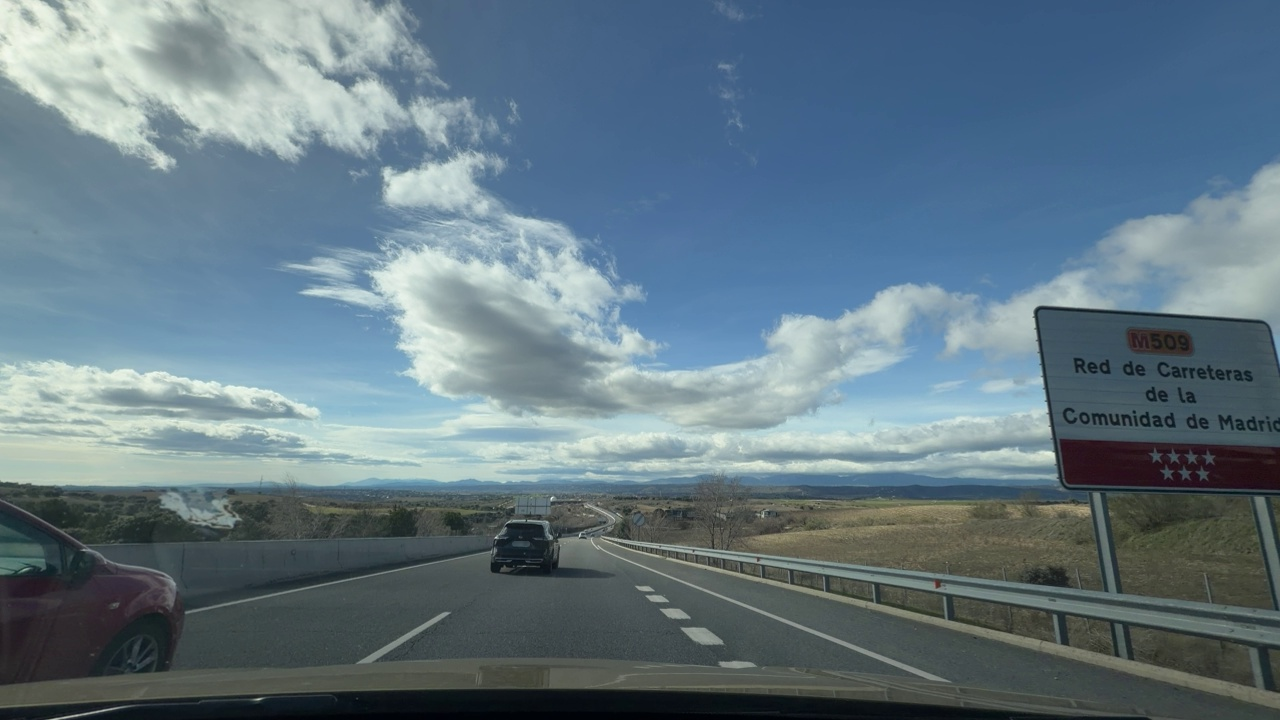
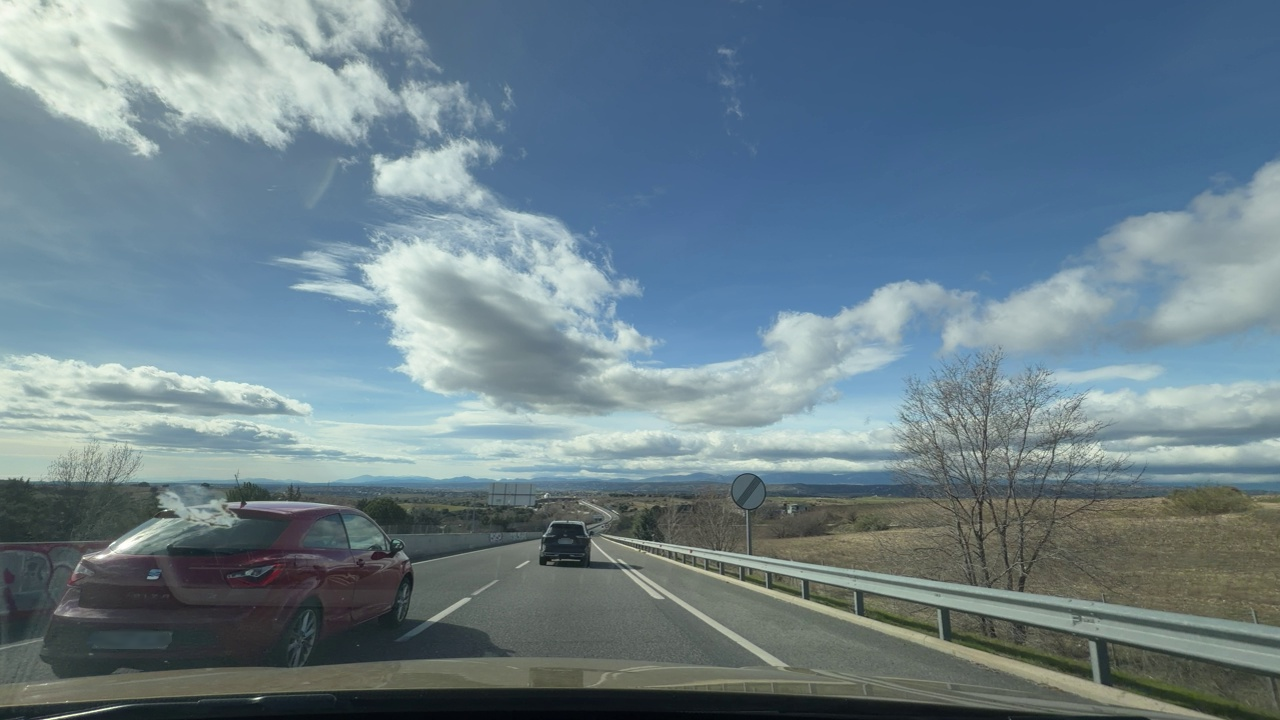
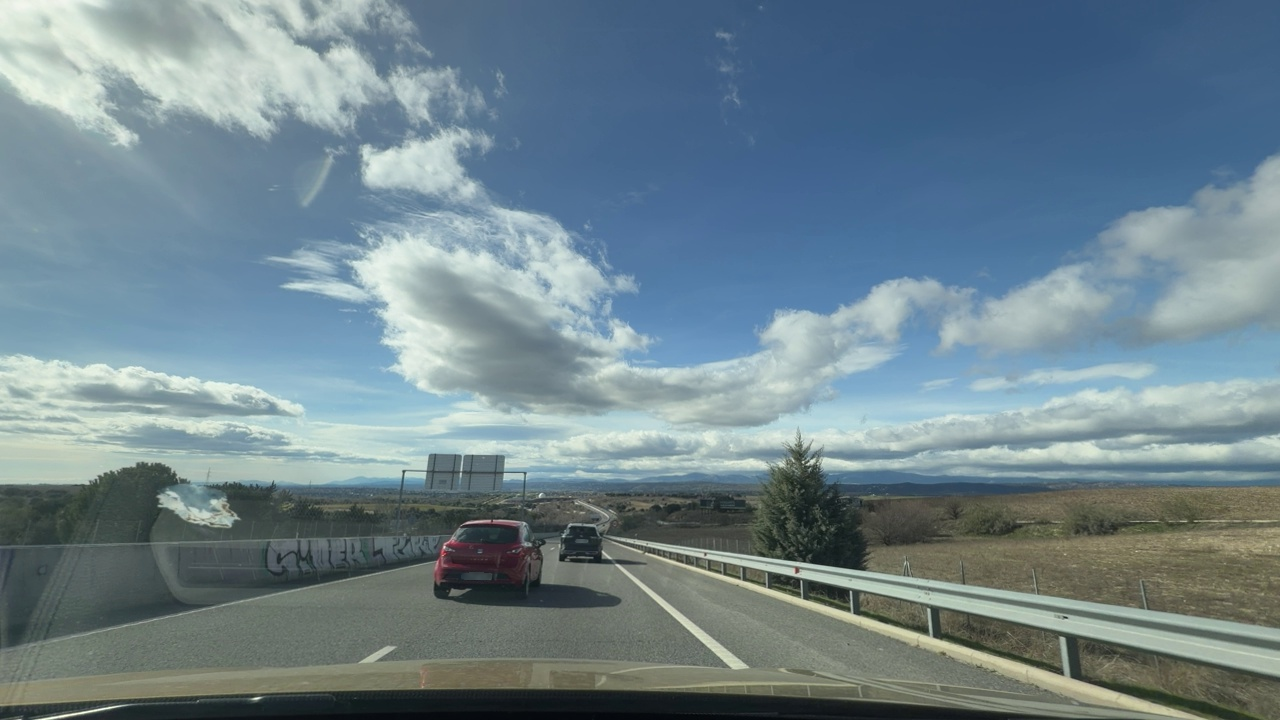
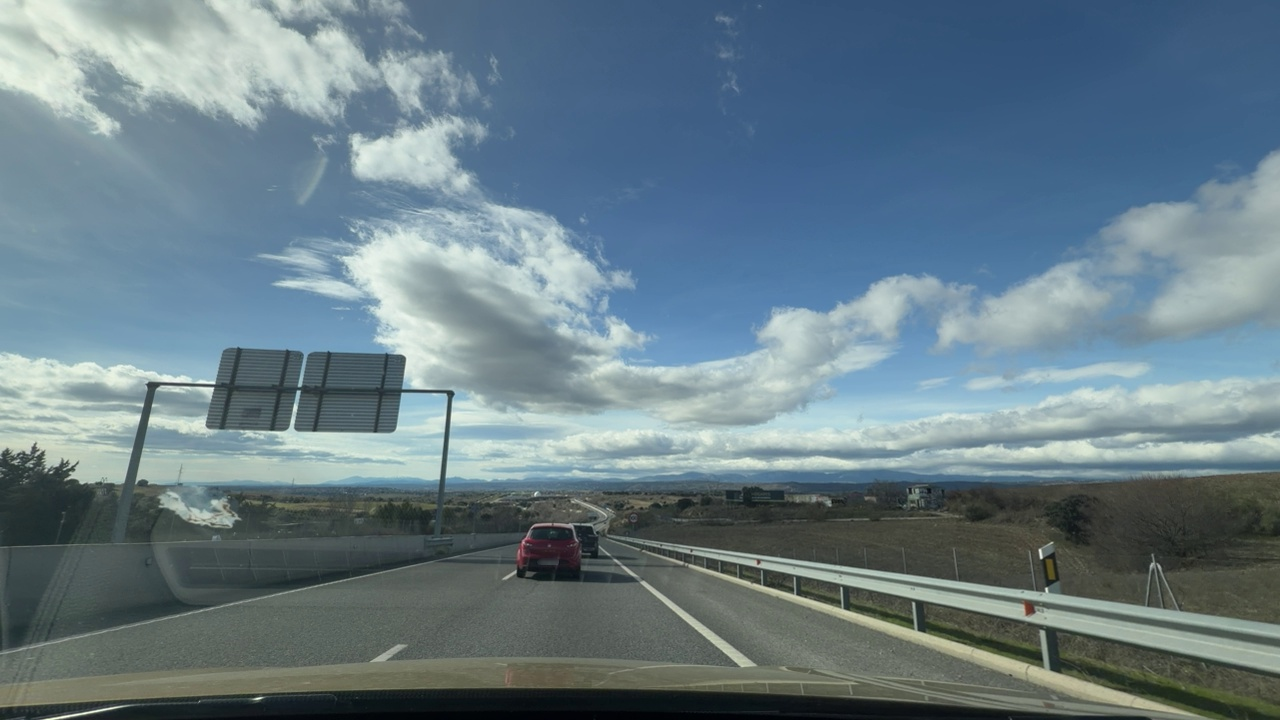
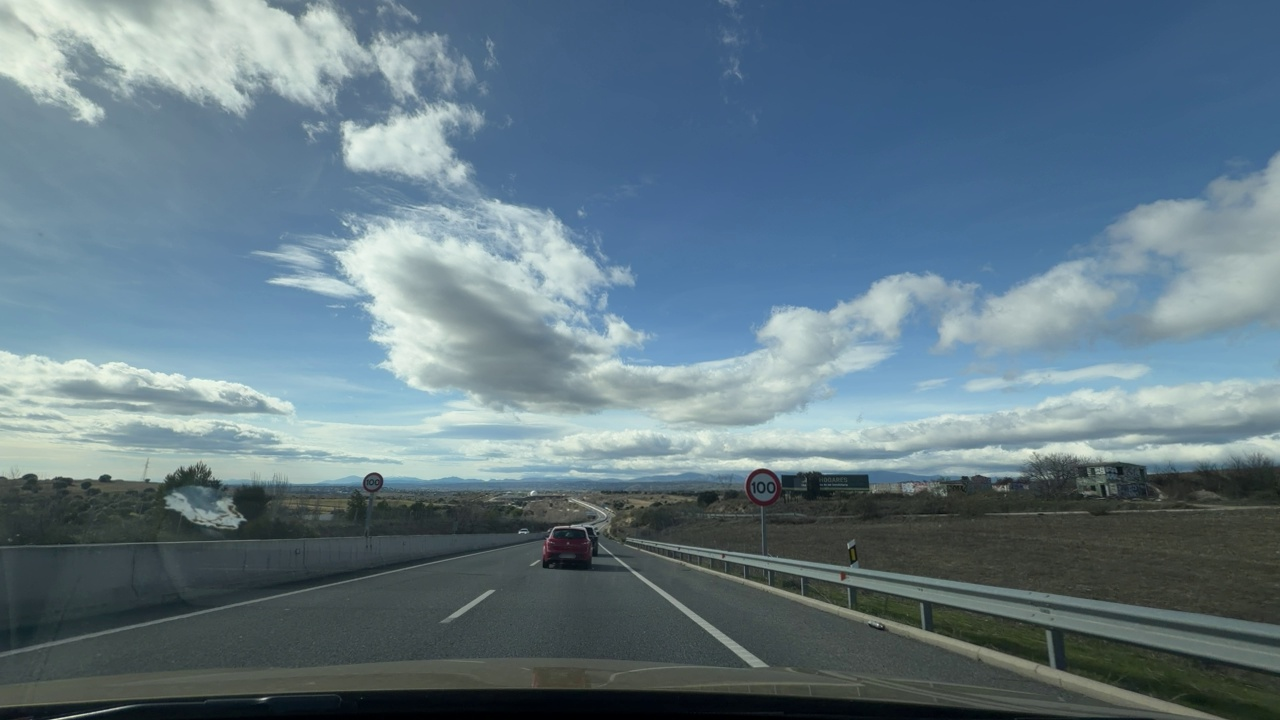
Situation: Cut in
Question: Is a vehicle from an adjacent lane moving into the ego lane?
Answer: Yes
Reasoning: Two vehicles have crossed the left line marking sequentially to cut in into the ego lane

Situation: Cut in
Question: Has a vehicle merged into the ego lane directly ahead of the ego vehicle without any intermediate vehicle?
Answer: No
Reasoning: Two vehicles has merged, the first one has merged first and no intermediate vehicle can be found, but the second one has

Situation: Cut in
Question: Is the ego vehicle currently inside a roundabout?
Answer: No
Reasoning: No central island is visible, neither on the left not in front

Situation: Cut in
Question: Is the ego vehicle currently within an intersection?
Answer: No
Reasoning: No intersection markings can be seen and line marking are continuous.

Situation: Cut in
Question: Is any vehicle partially overlapping the lane boundary markings of the ego lane?
Answer: Yes
Reasoning: Two margin vehicles has overlapped the line boundary temporary to perform the merging operation